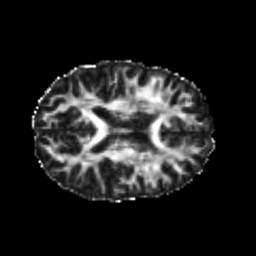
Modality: FA
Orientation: axial
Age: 23
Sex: female
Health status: healthy
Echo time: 0.074 s